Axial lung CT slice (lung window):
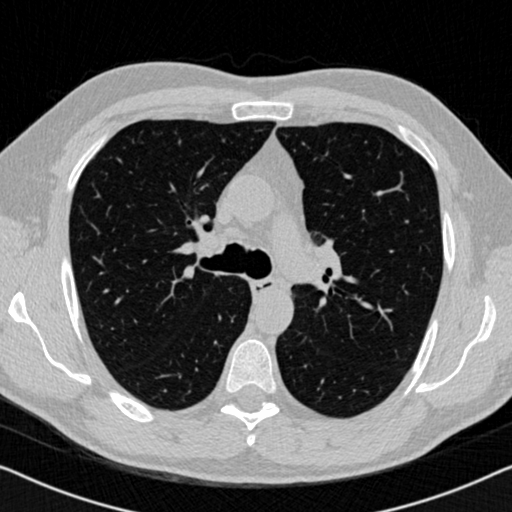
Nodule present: no